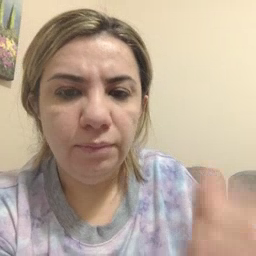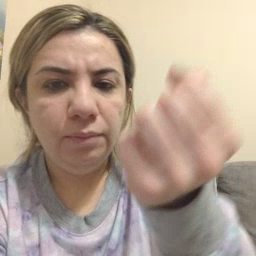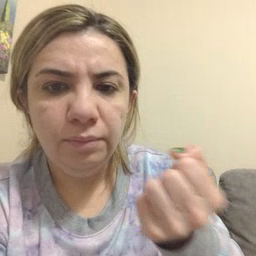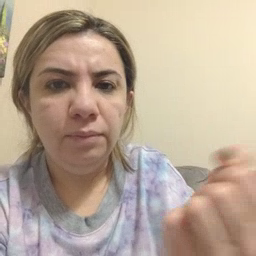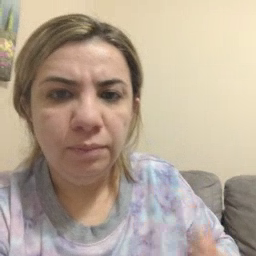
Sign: drawer